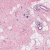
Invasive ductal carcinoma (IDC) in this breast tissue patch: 0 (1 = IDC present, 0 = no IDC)